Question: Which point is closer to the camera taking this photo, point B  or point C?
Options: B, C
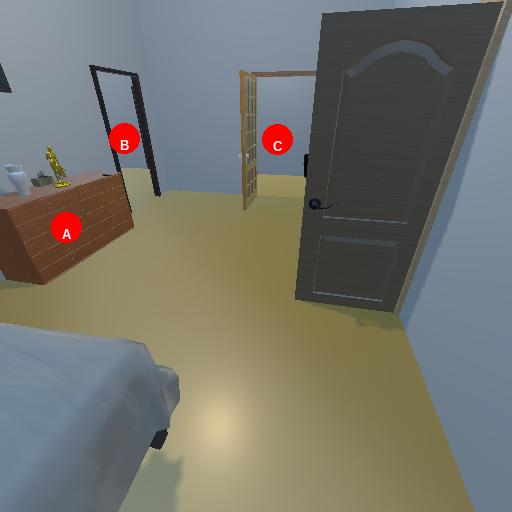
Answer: B